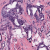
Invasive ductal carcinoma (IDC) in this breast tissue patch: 1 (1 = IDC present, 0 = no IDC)